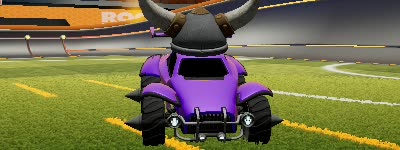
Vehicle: octane